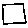
Label: square